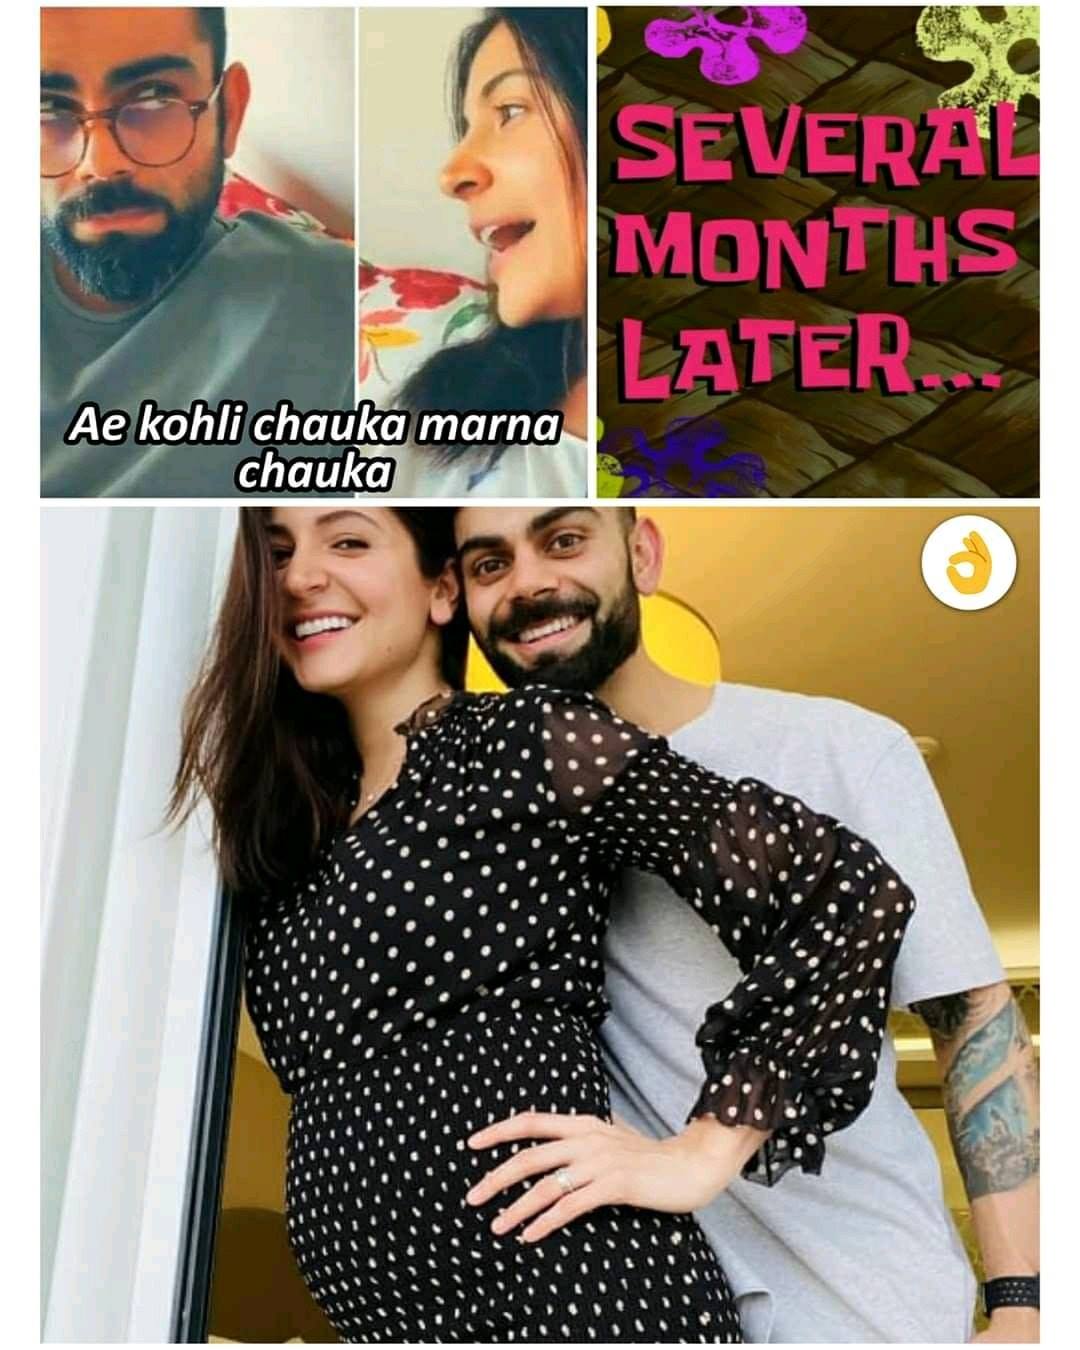
Caption: Ae kohli chauka marna chauka    SEVERAL MONTHS LATER....
Label: hate